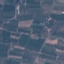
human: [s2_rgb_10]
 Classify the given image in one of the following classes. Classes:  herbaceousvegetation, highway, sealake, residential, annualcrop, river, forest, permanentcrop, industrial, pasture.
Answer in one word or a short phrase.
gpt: PermanentCrop